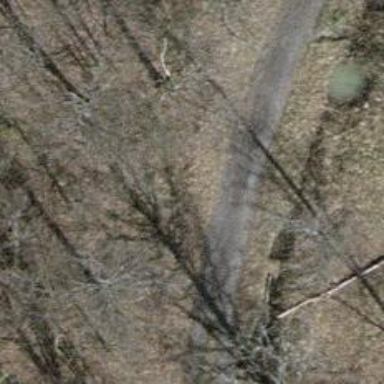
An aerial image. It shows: Well-maintained track road with grade 1 tracktype.